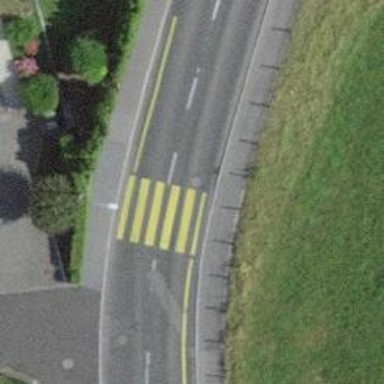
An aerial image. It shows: Kerb serving as barrier.